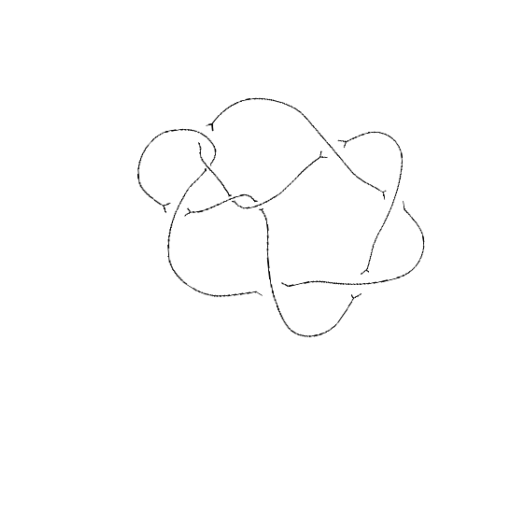
Crossing number: 9